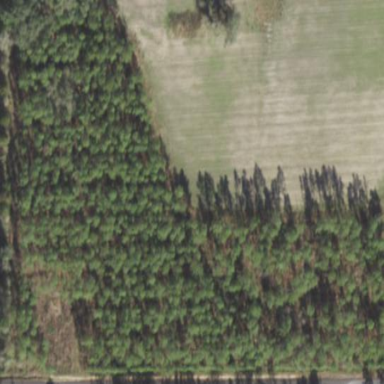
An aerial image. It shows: Forest area dominated by needle-leaved trees.